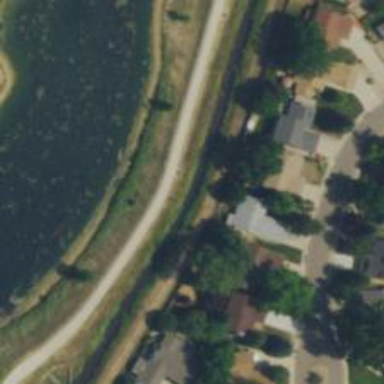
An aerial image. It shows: Canal.